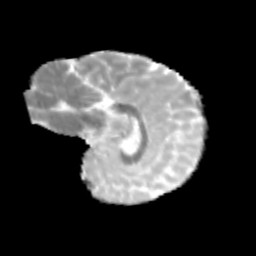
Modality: MD
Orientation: sagittal
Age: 11
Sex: male
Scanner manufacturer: siemens
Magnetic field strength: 3 T
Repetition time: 3.8 s
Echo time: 0.07 s